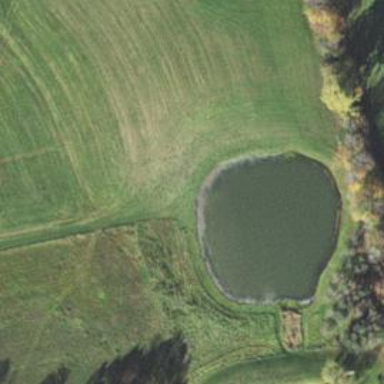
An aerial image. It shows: Pond with natural water.